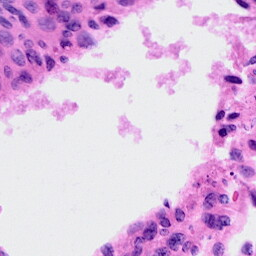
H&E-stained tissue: Cervix